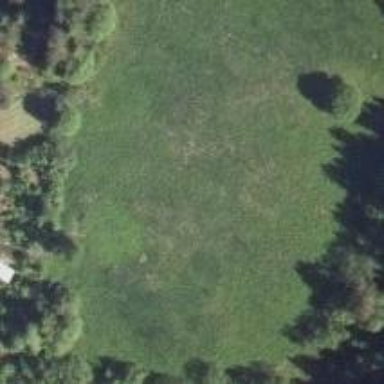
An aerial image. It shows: Beautiful meadow.